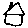
Label: house